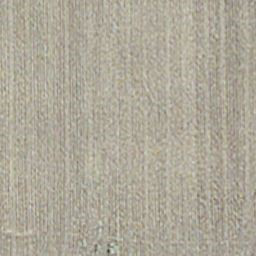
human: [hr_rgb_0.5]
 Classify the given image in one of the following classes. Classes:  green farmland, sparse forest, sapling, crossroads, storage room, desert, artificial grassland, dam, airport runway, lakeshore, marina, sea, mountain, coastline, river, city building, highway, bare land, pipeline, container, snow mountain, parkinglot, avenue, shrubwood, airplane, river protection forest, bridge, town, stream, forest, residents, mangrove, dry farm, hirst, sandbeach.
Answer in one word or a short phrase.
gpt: dry farm